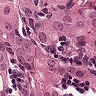
Metastatic tissue present: yes